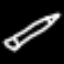
Label: pencil